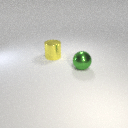
large yellow metal cylinder behind large green metal sphere